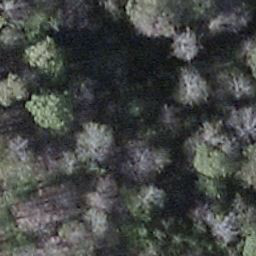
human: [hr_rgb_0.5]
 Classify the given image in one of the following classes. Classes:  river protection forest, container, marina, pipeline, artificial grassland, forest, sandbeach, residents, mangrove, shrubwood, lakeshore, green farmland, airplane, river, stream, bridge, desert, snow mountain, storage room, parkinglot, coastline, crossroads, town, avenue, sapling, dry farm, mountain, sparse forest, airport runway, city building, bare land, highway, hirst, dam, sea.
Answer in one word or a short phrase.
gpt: shrubwood